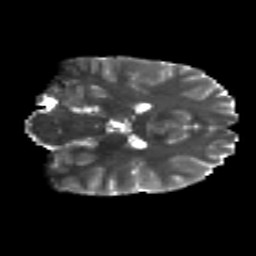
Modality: T2w
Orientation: coronal
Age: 18
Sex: male
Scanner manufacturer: siemens
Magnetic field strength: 3 T
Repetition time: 8.8 s
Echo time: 0.085 s